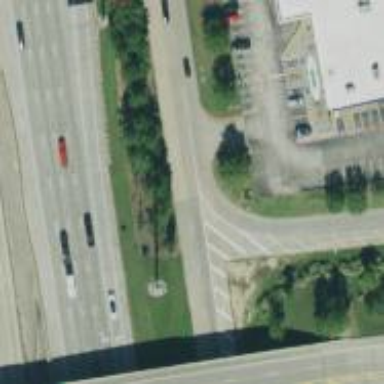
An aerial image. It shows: Secondary road with frontage road.